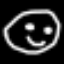
Label: fork